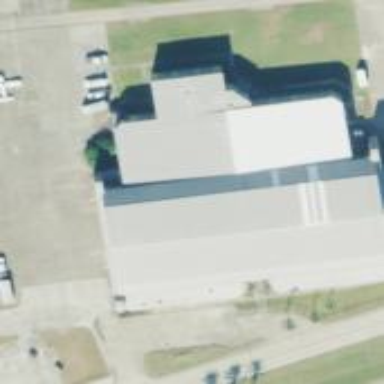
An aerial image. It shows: Hangar building located at airport.